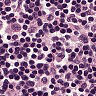
Metastatic tissue present: no